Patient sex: F
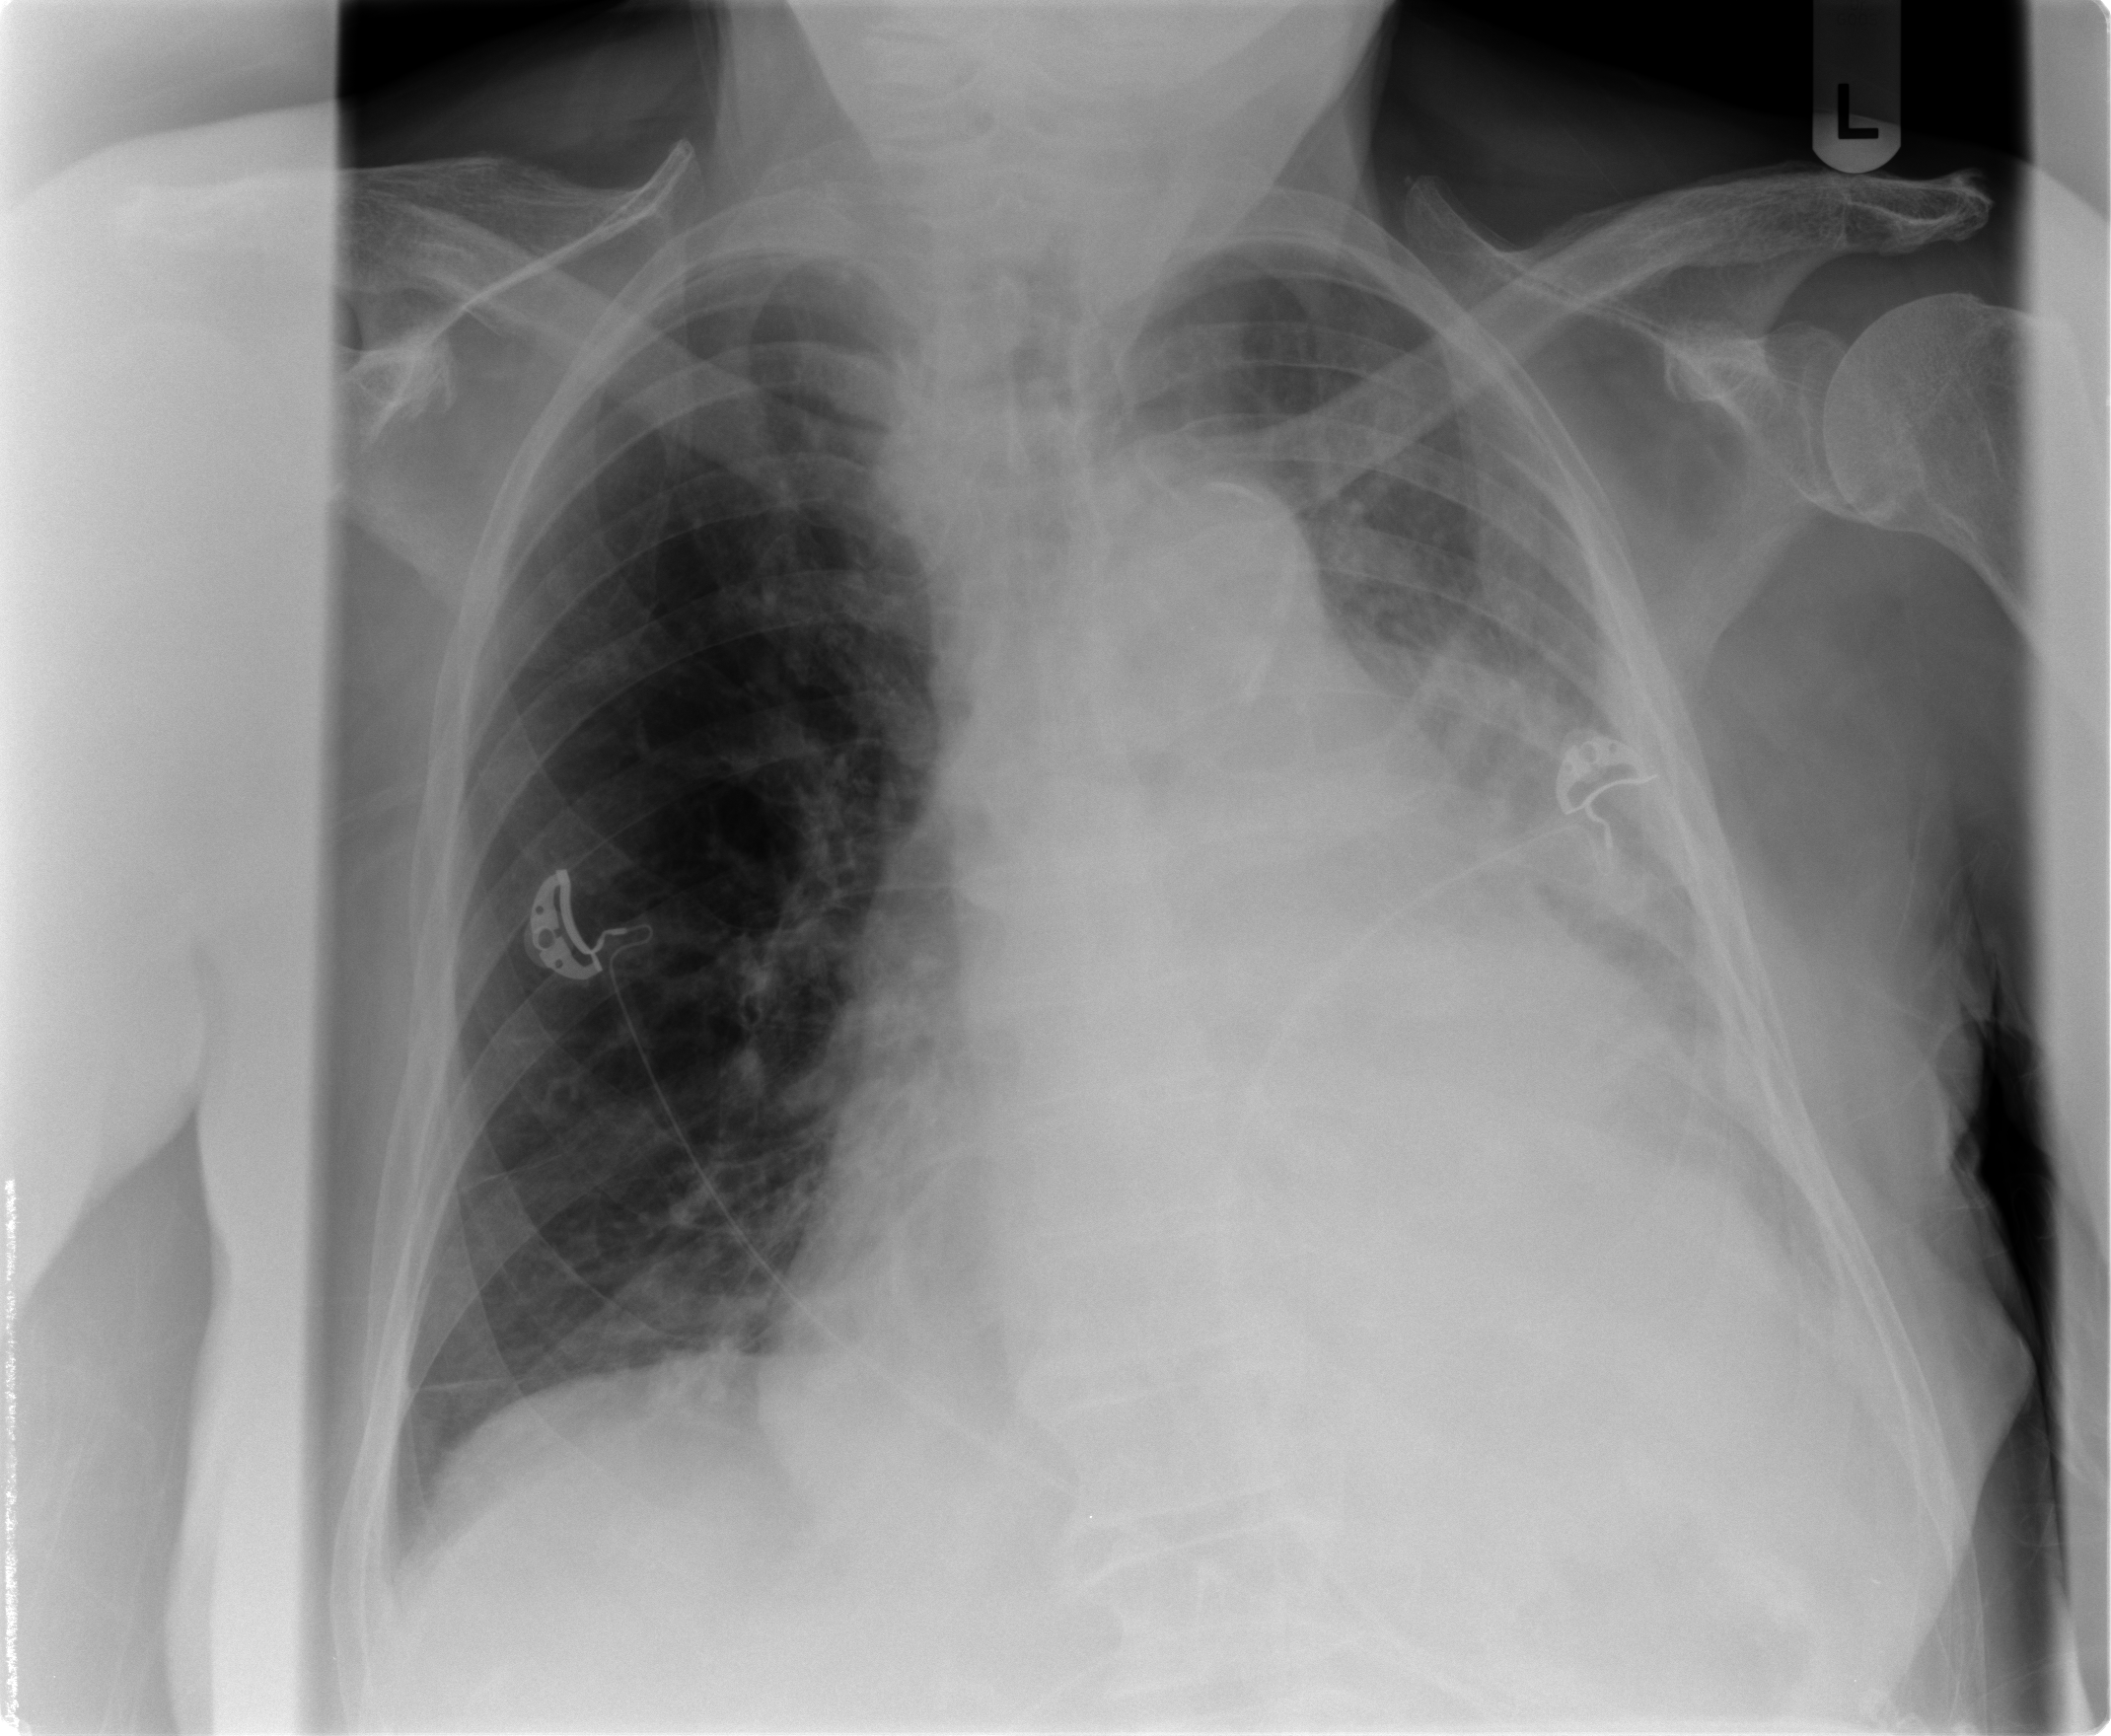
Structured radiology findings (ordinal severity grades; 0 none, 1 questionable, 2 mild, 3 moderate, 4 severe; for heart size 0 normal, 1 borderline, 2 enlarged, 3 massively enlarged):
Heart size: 3
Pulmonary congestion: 2
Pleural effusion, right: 0
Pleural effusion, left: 2
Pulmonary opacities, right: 0
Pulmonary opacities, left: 1
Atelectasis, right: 2
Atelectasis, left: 2